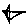
Label: star